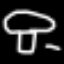
Label: mushroom